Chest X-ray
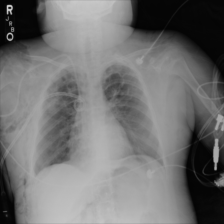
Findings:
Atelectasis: negative
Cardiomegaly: negative
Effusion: negative
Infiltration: negative
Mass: negative
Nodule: negative
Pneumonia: negative
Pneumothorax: positive
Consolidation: negative
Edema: negative
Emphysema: positive
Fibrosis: negative
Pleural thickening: negative
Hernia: negative